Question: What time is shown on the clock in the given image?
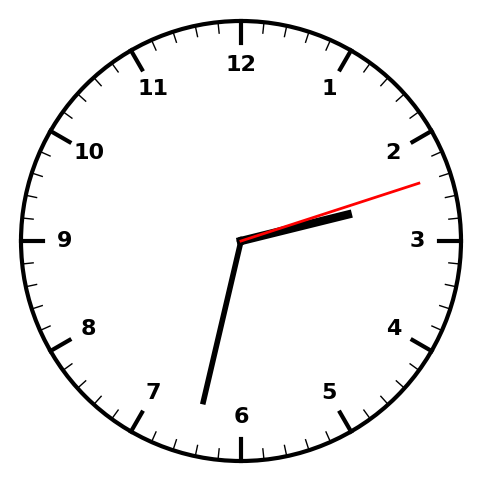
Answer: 02:32:12